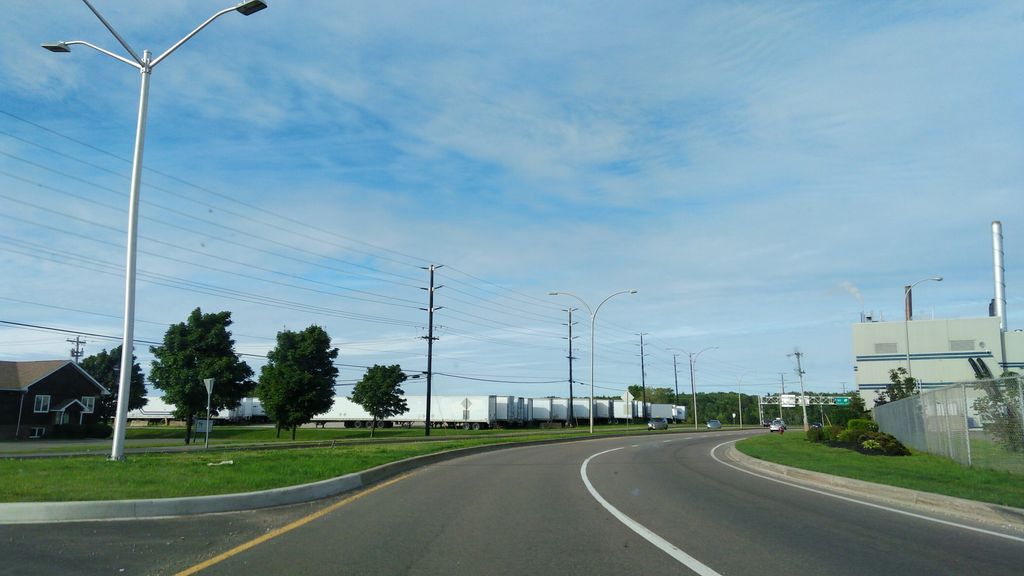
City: charlottetown